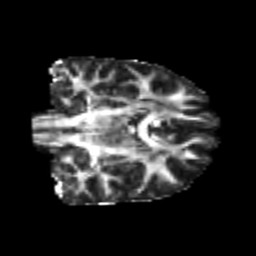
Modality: FA
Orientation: coronal
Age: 23
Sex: male
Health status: healthy
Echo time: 0.074 s